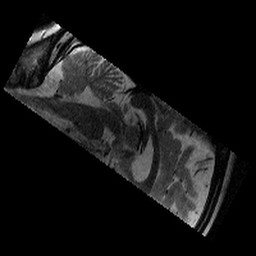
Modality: T2w
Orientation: sagittal
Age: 12
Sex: female
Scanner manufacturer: siemens
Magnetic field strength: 3 T
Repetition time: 9.23 s
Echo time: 0.067 s